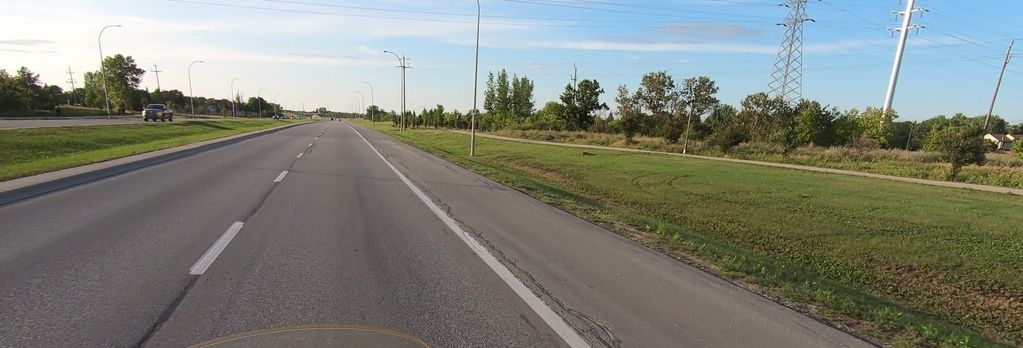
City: winnipeg